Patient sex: M
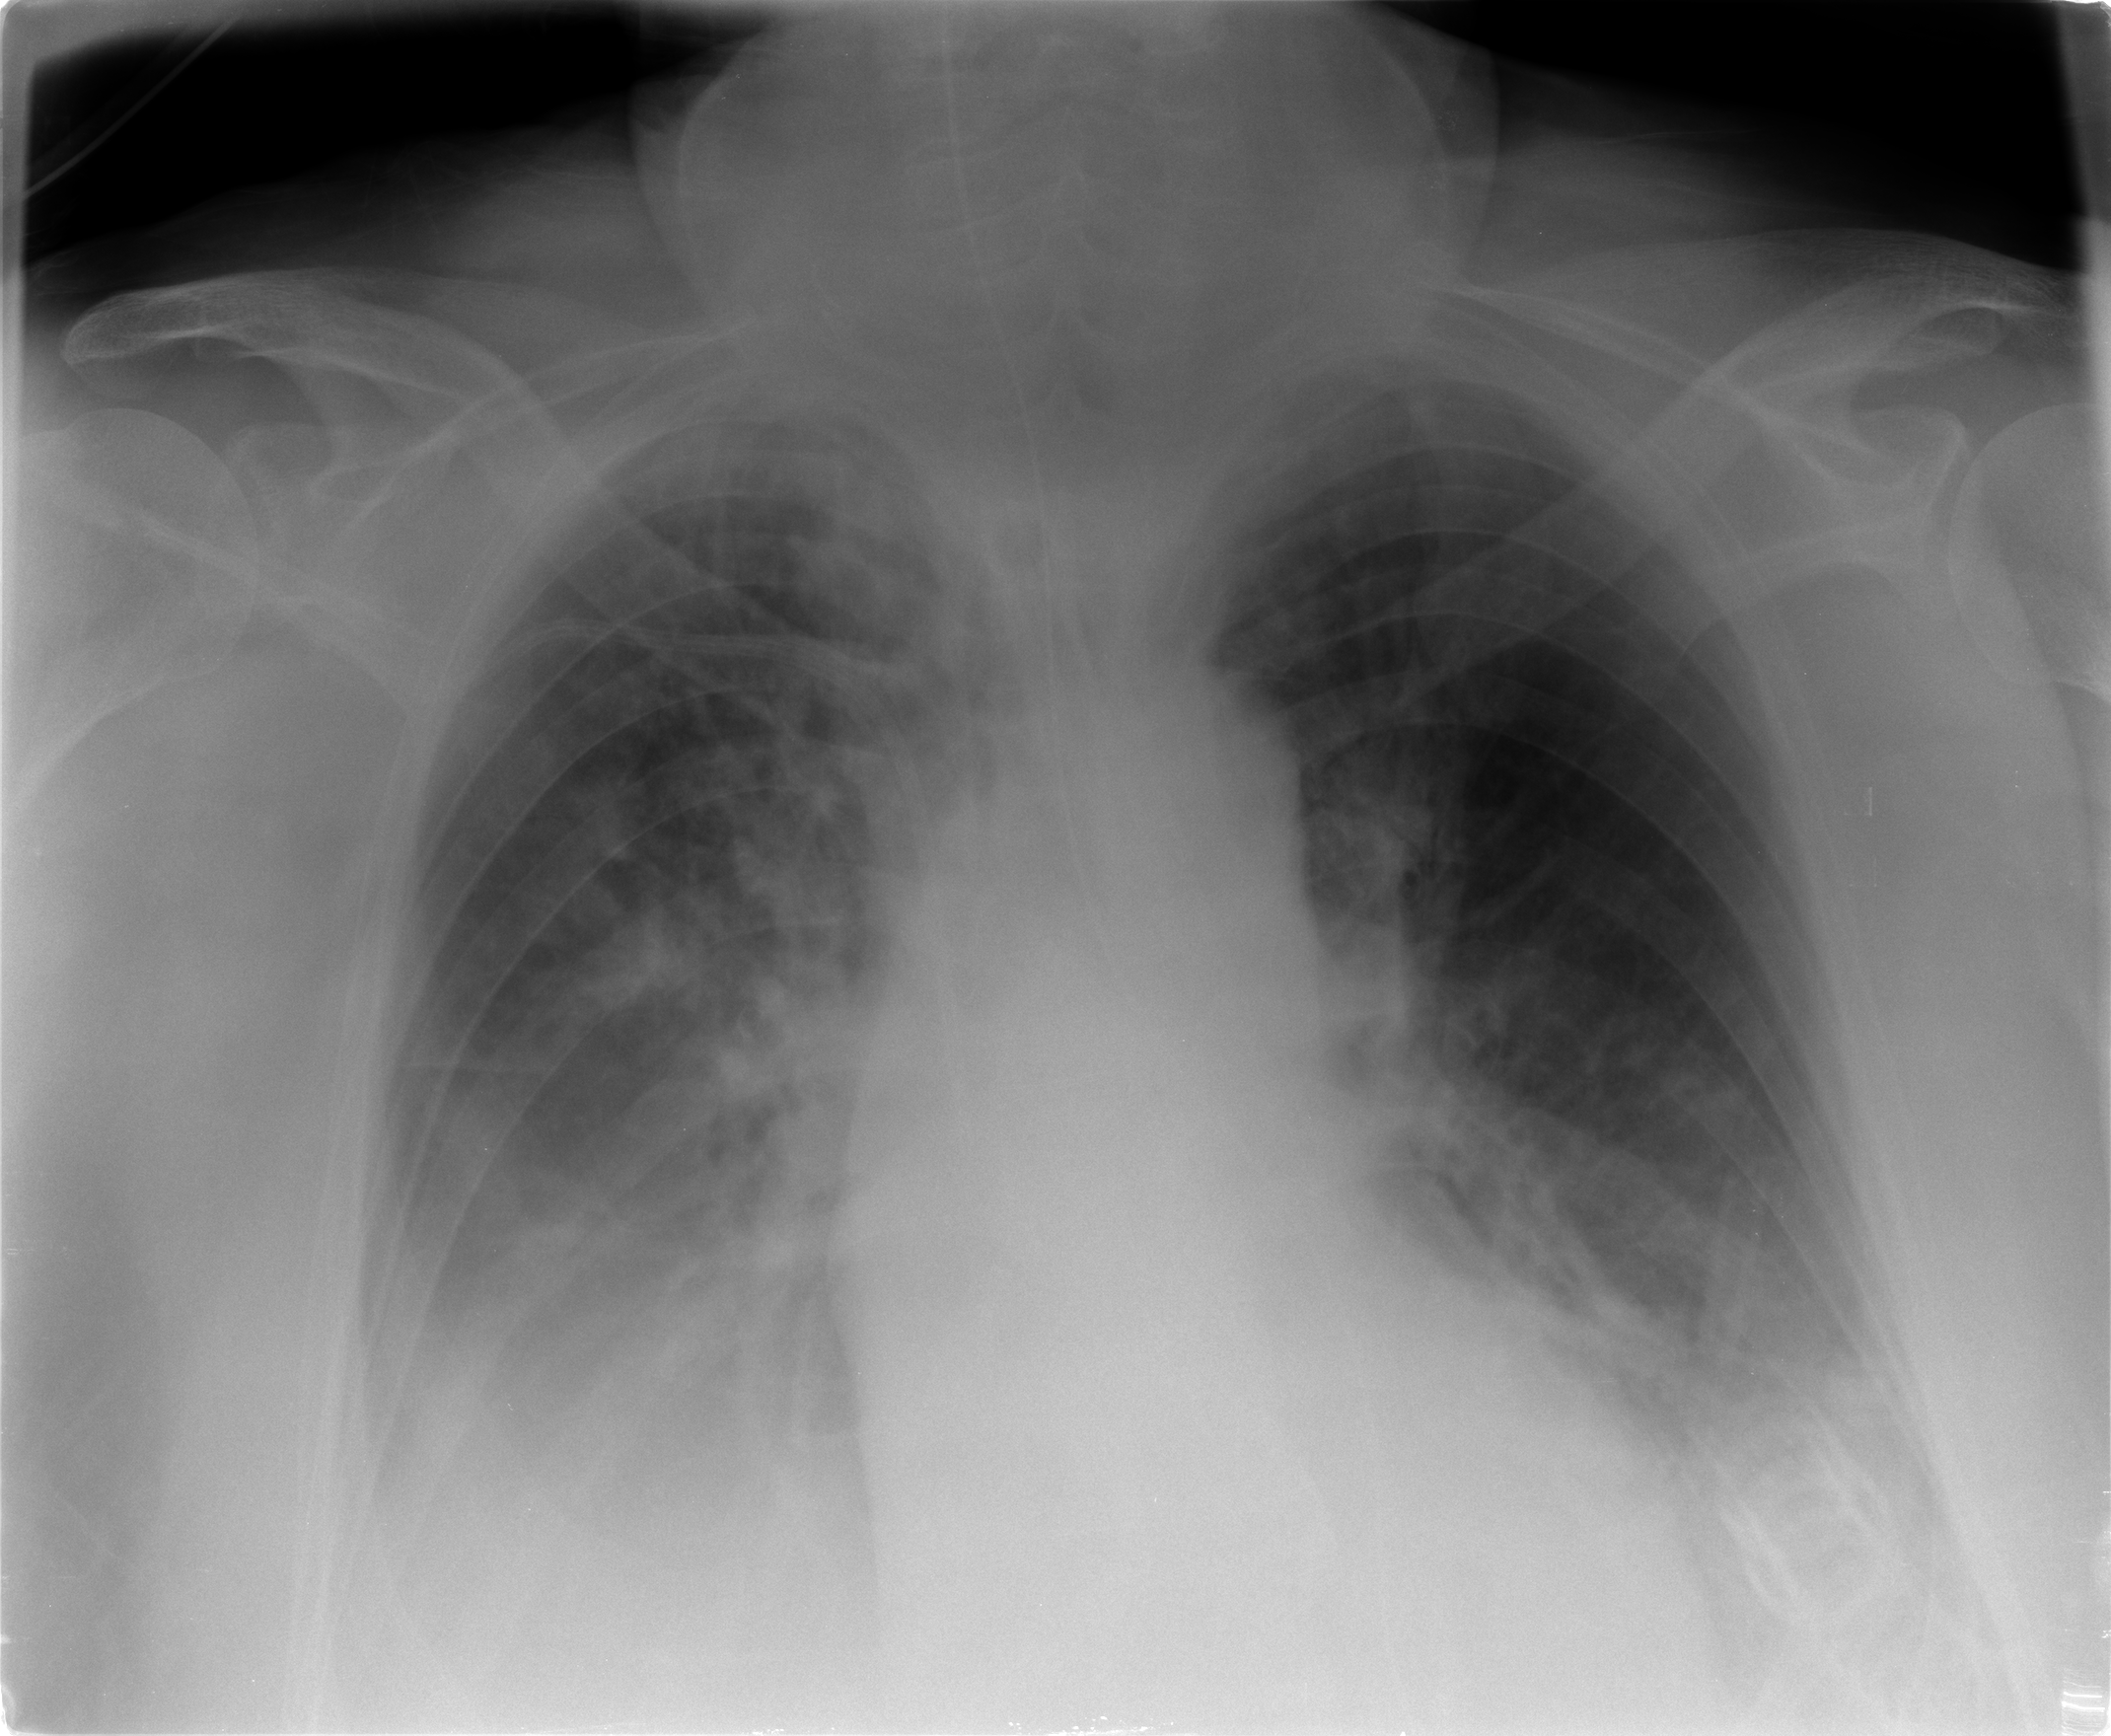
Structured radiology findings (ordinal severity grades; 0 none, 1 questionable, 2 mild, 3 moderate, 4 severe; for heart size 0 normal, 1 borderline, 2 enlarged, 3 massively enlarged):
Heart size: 1
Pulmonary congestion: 2
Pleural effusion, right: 3
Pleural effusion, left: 2
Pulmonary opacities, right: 2
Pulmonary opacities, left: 0
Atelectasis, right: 2
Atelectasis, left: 2